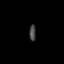
Tissue: prostate
Cell type: Myeloid cells
Senescence score: 0.7668
Nuclear area (px): 103
Mean DAPI intensity: 69.524